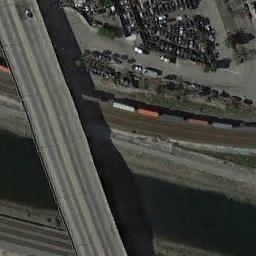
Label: bridge